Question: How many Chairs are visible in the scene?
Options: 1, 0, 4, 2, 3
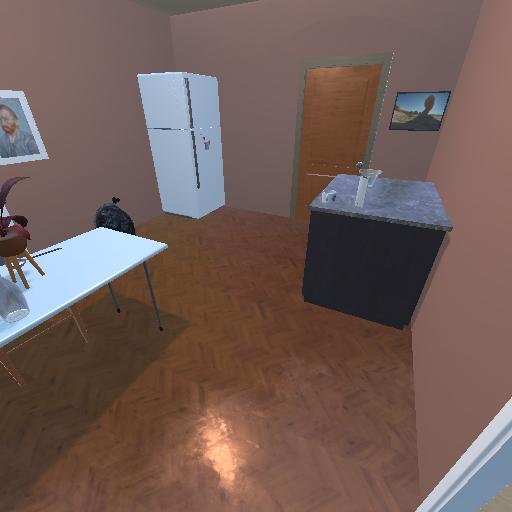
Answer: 1